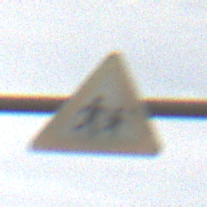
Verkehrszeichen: KinderLinks
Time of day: SunriseSunset
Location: Outdoor (Nature)
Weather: PartlyCloudy
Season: NotSpecified
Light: Natural